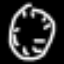
Label: clock